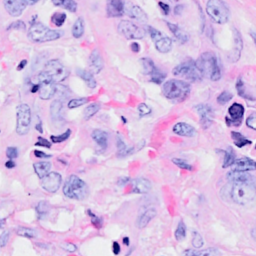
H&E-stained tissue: Breast